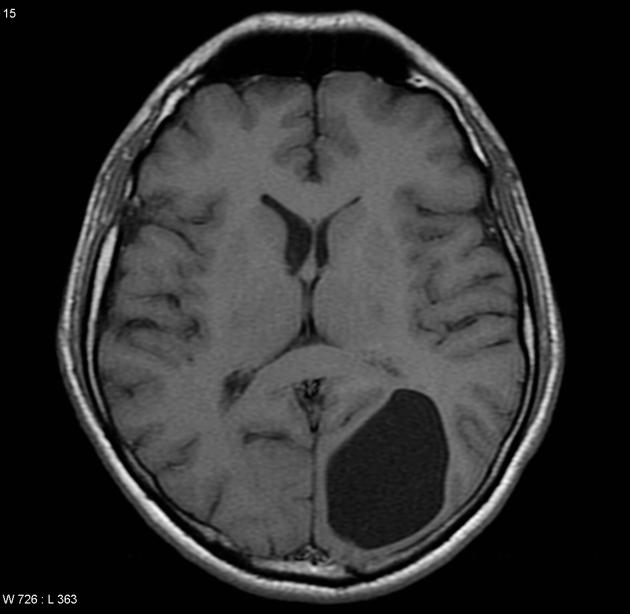
Label: notumor